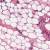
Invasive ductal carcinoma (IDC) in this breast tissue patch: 1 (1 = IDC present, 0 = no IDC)